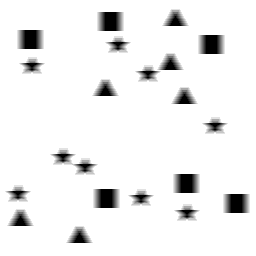
Squares: 6
Triangles: 6
Stars: 9
Total shapes: 21